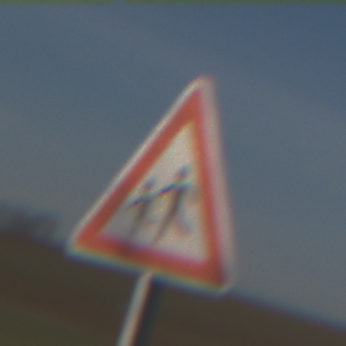
Verkehrszeichen: KinderRechts
Umgebung: Outdoor, Nature
Tageszeit: MorningAfternoon
Wetter: Clear
Licht: Natural
Jahreszeit: Winter
Kontrast: HighContrast